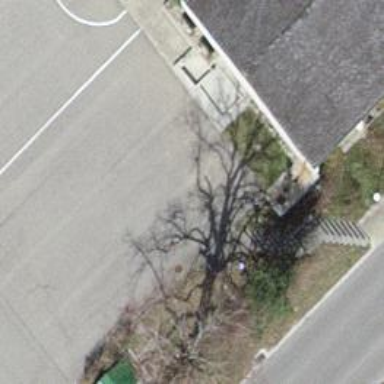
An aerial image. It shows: Urban area featuring tree as natural element.